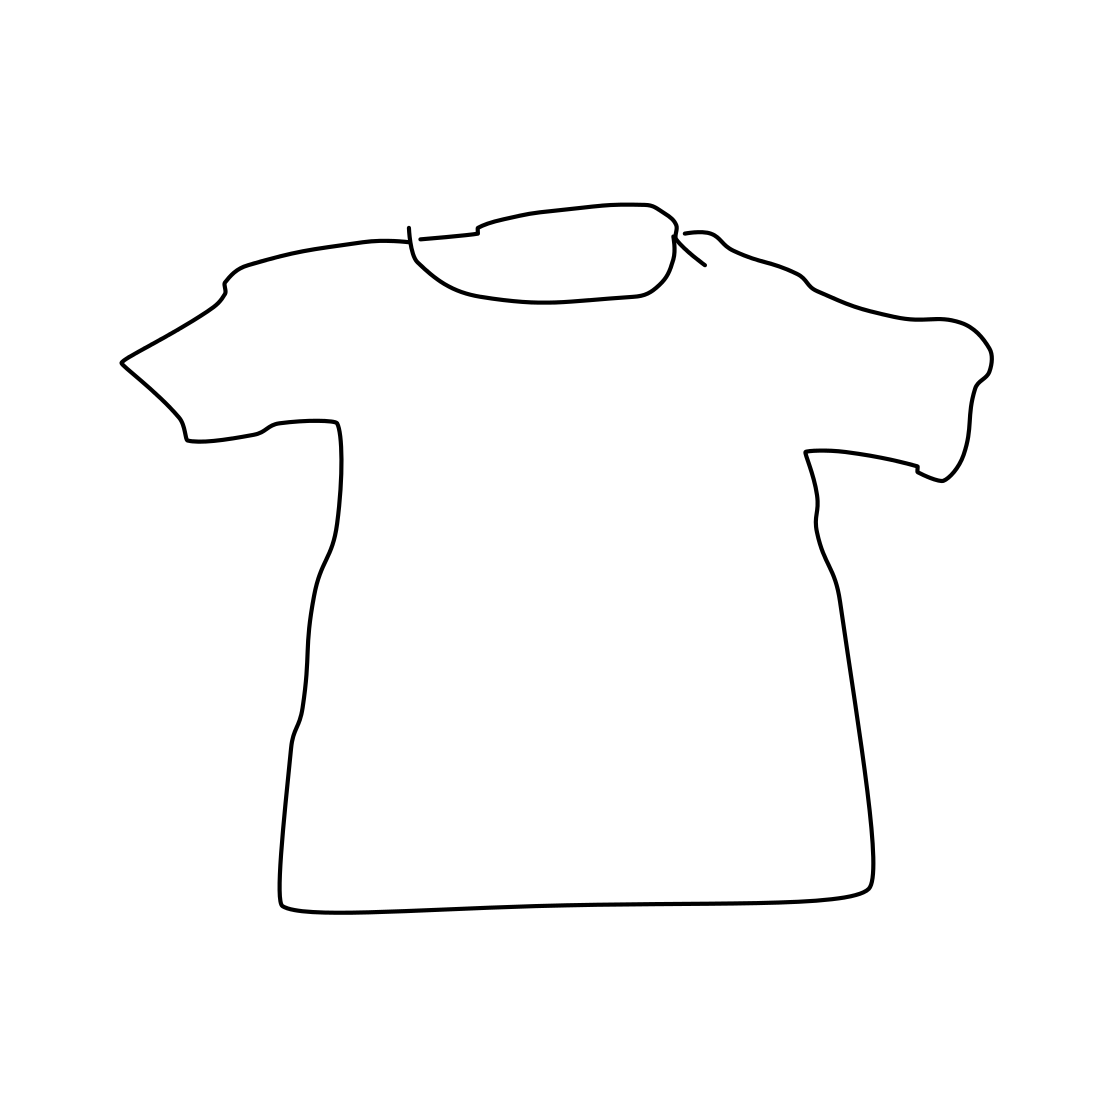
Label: t-shirt